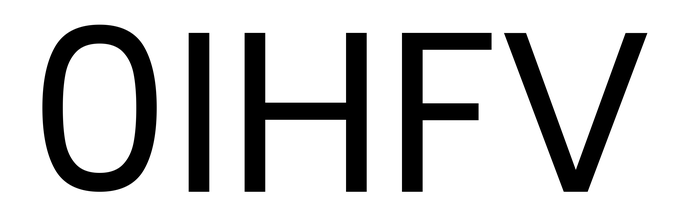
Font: Poppins-Regular